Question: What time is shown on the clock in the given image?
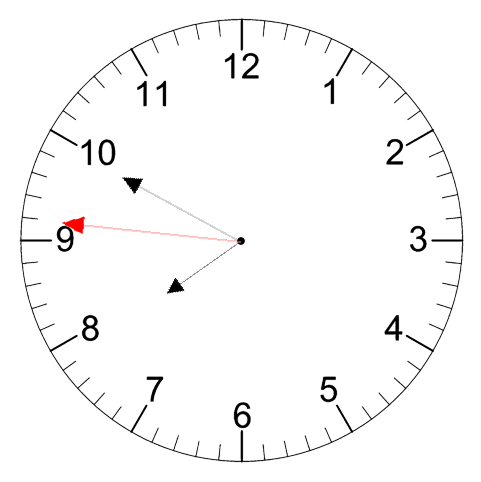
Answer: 07:49:46